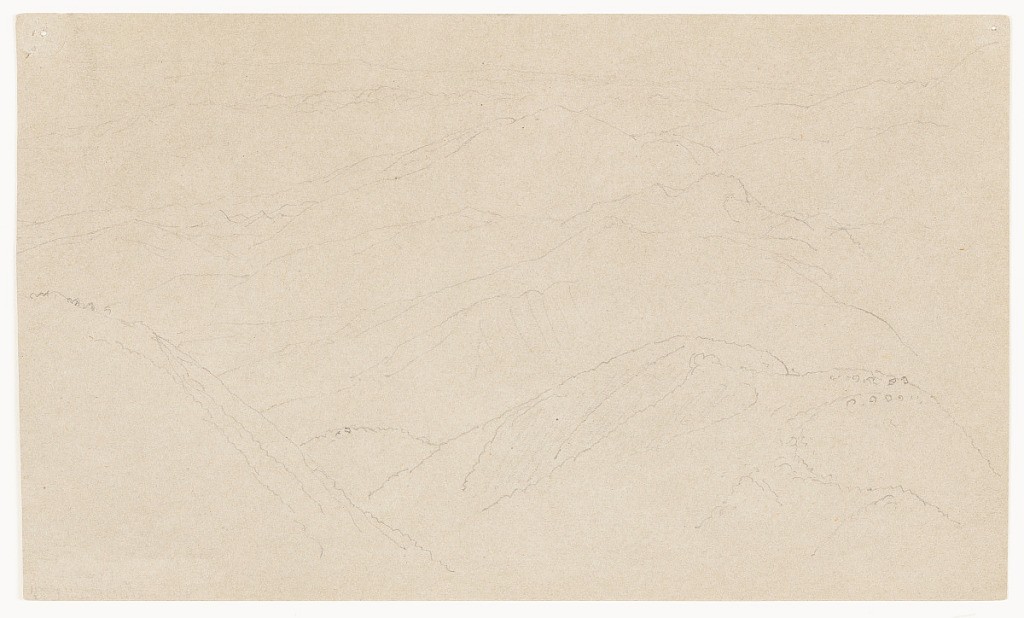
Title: Mountains and Ridges, Jamaica
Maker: Frederic Edwin Church, American, 1826–1900
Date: May–September 1865
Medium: Graphite on gray wove paper; verso: graphite
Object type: Drawing
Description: Landscape sketch showing an elevated view of rugged mountains in Jamaica that extend to a distant horizon. In the foreground, a nearby hill at left descends towards the center, where it meets another, shorter prominence at right. Tall, jagged mountains stretch from the middle distance to the horizon, positioned near the composition's upper margin.

Verso: Partial landscape sketch of a palm tree and part of a sunset, hastily drawn. Scene appears to be cutoff at right, and is likely part of a panorama.